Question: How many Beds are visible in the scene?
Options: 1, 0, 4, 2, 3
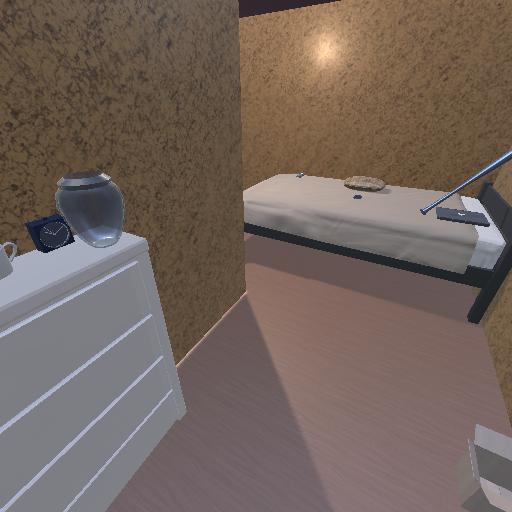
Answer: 1